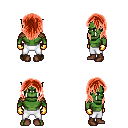
a pixel art fantasy rpg character, male body template, orc, green skin, leather shoulder armor, white pants, red long hairstyle, gold gloves, brown shoes, four views (front, back, left, right), 2x2 character sprite sheet, small pixel art, hard edges, no anti-aliasing